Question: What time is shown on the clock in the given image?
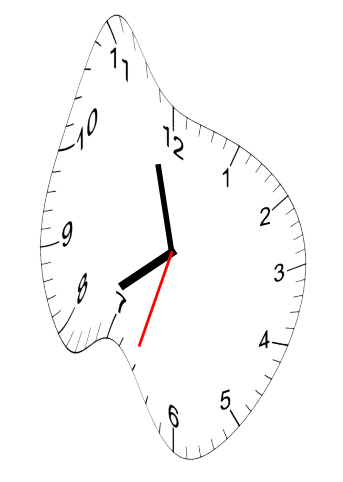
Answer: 07:57:33